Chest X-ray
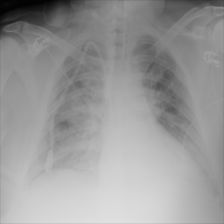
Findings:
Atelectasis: negative
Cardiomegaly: negative
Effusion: negative
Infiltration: positive
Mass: negative
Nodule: negative
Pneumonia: negative
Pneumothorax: negative
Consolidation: negative
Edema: negative
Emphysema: negative
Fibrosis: negative
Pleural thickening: negative
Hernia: negative